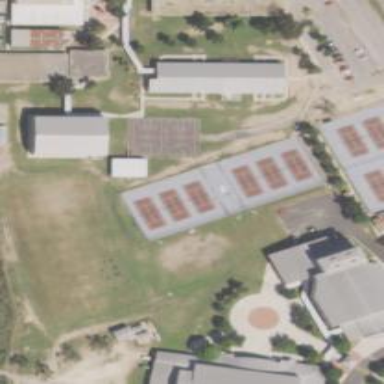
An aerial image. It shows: Tennis court in leisure pitch.